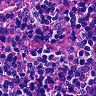
Metastatic tissue present: no